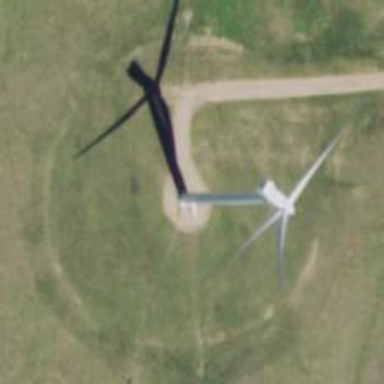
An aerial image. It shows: Wind generator powered by horizontal axis wind turbine.